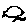
Label: fish